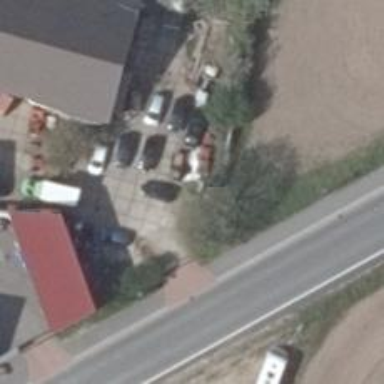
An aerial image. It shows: Car repair shop.